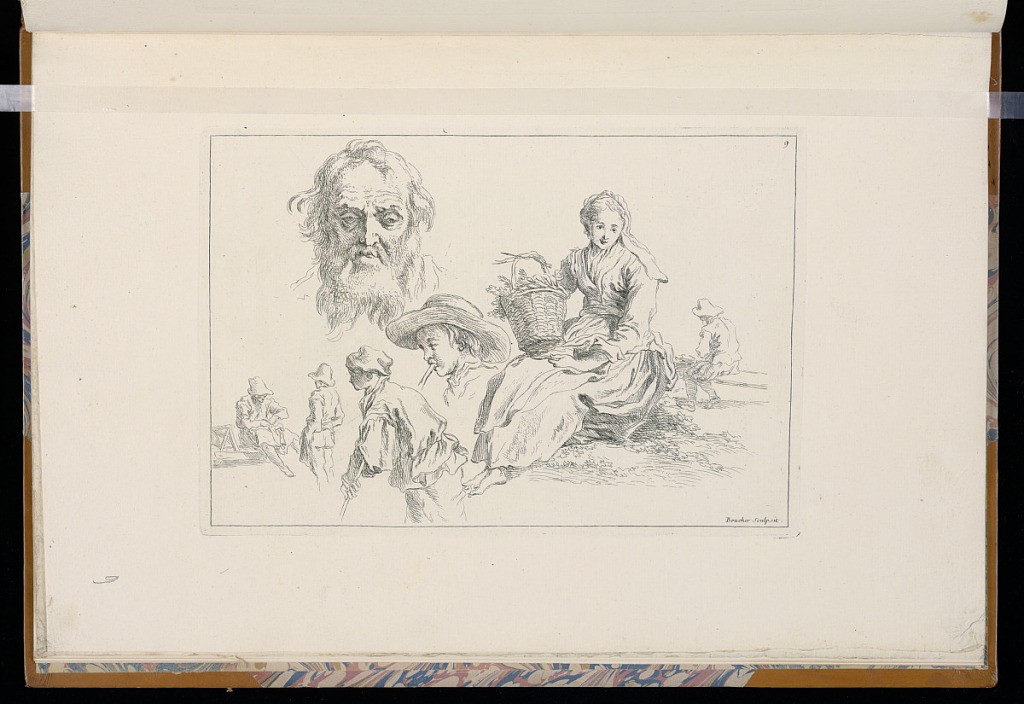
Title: Figure Studies
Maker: François Boucher, French, 1703–1770
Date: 1735
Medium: Etching on paper
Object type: Print
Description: Figure studies / sketches on a single plate. A young woman in the foreground holding a basket in her lap, an old bearded man, a youth wearing a hat in profile, a man in the background on a bench, three other male figures, one seated. The plate is signed and numbered.